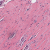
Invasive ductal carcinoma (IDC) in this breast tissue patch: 0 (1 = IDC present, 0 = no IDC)